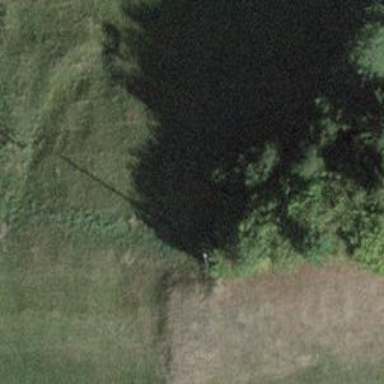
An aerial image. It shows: Minor power line.